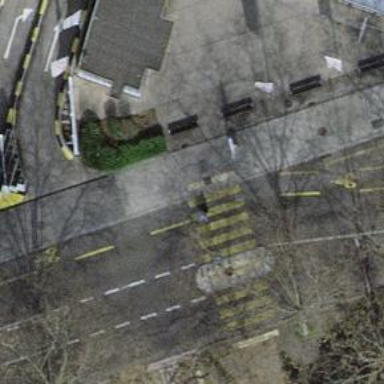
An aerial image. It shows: Secondary road with asphalt surface. There is designated lane for cyclists on the left side.